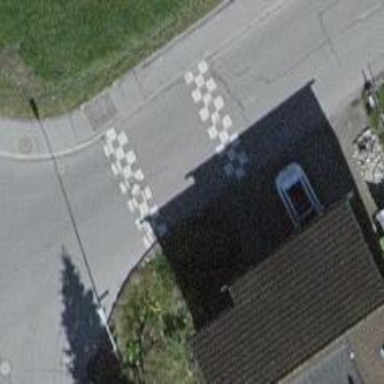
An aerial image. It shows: Bump for traffic calming.